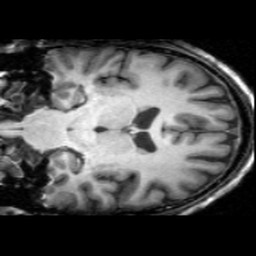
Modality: T1w
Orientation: coronal
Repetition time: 0.008948 s
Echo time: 0.001784 s